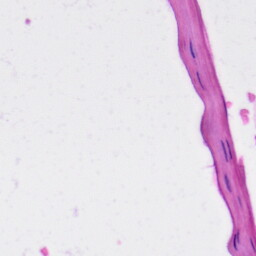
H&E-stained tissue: Skin